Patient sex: M
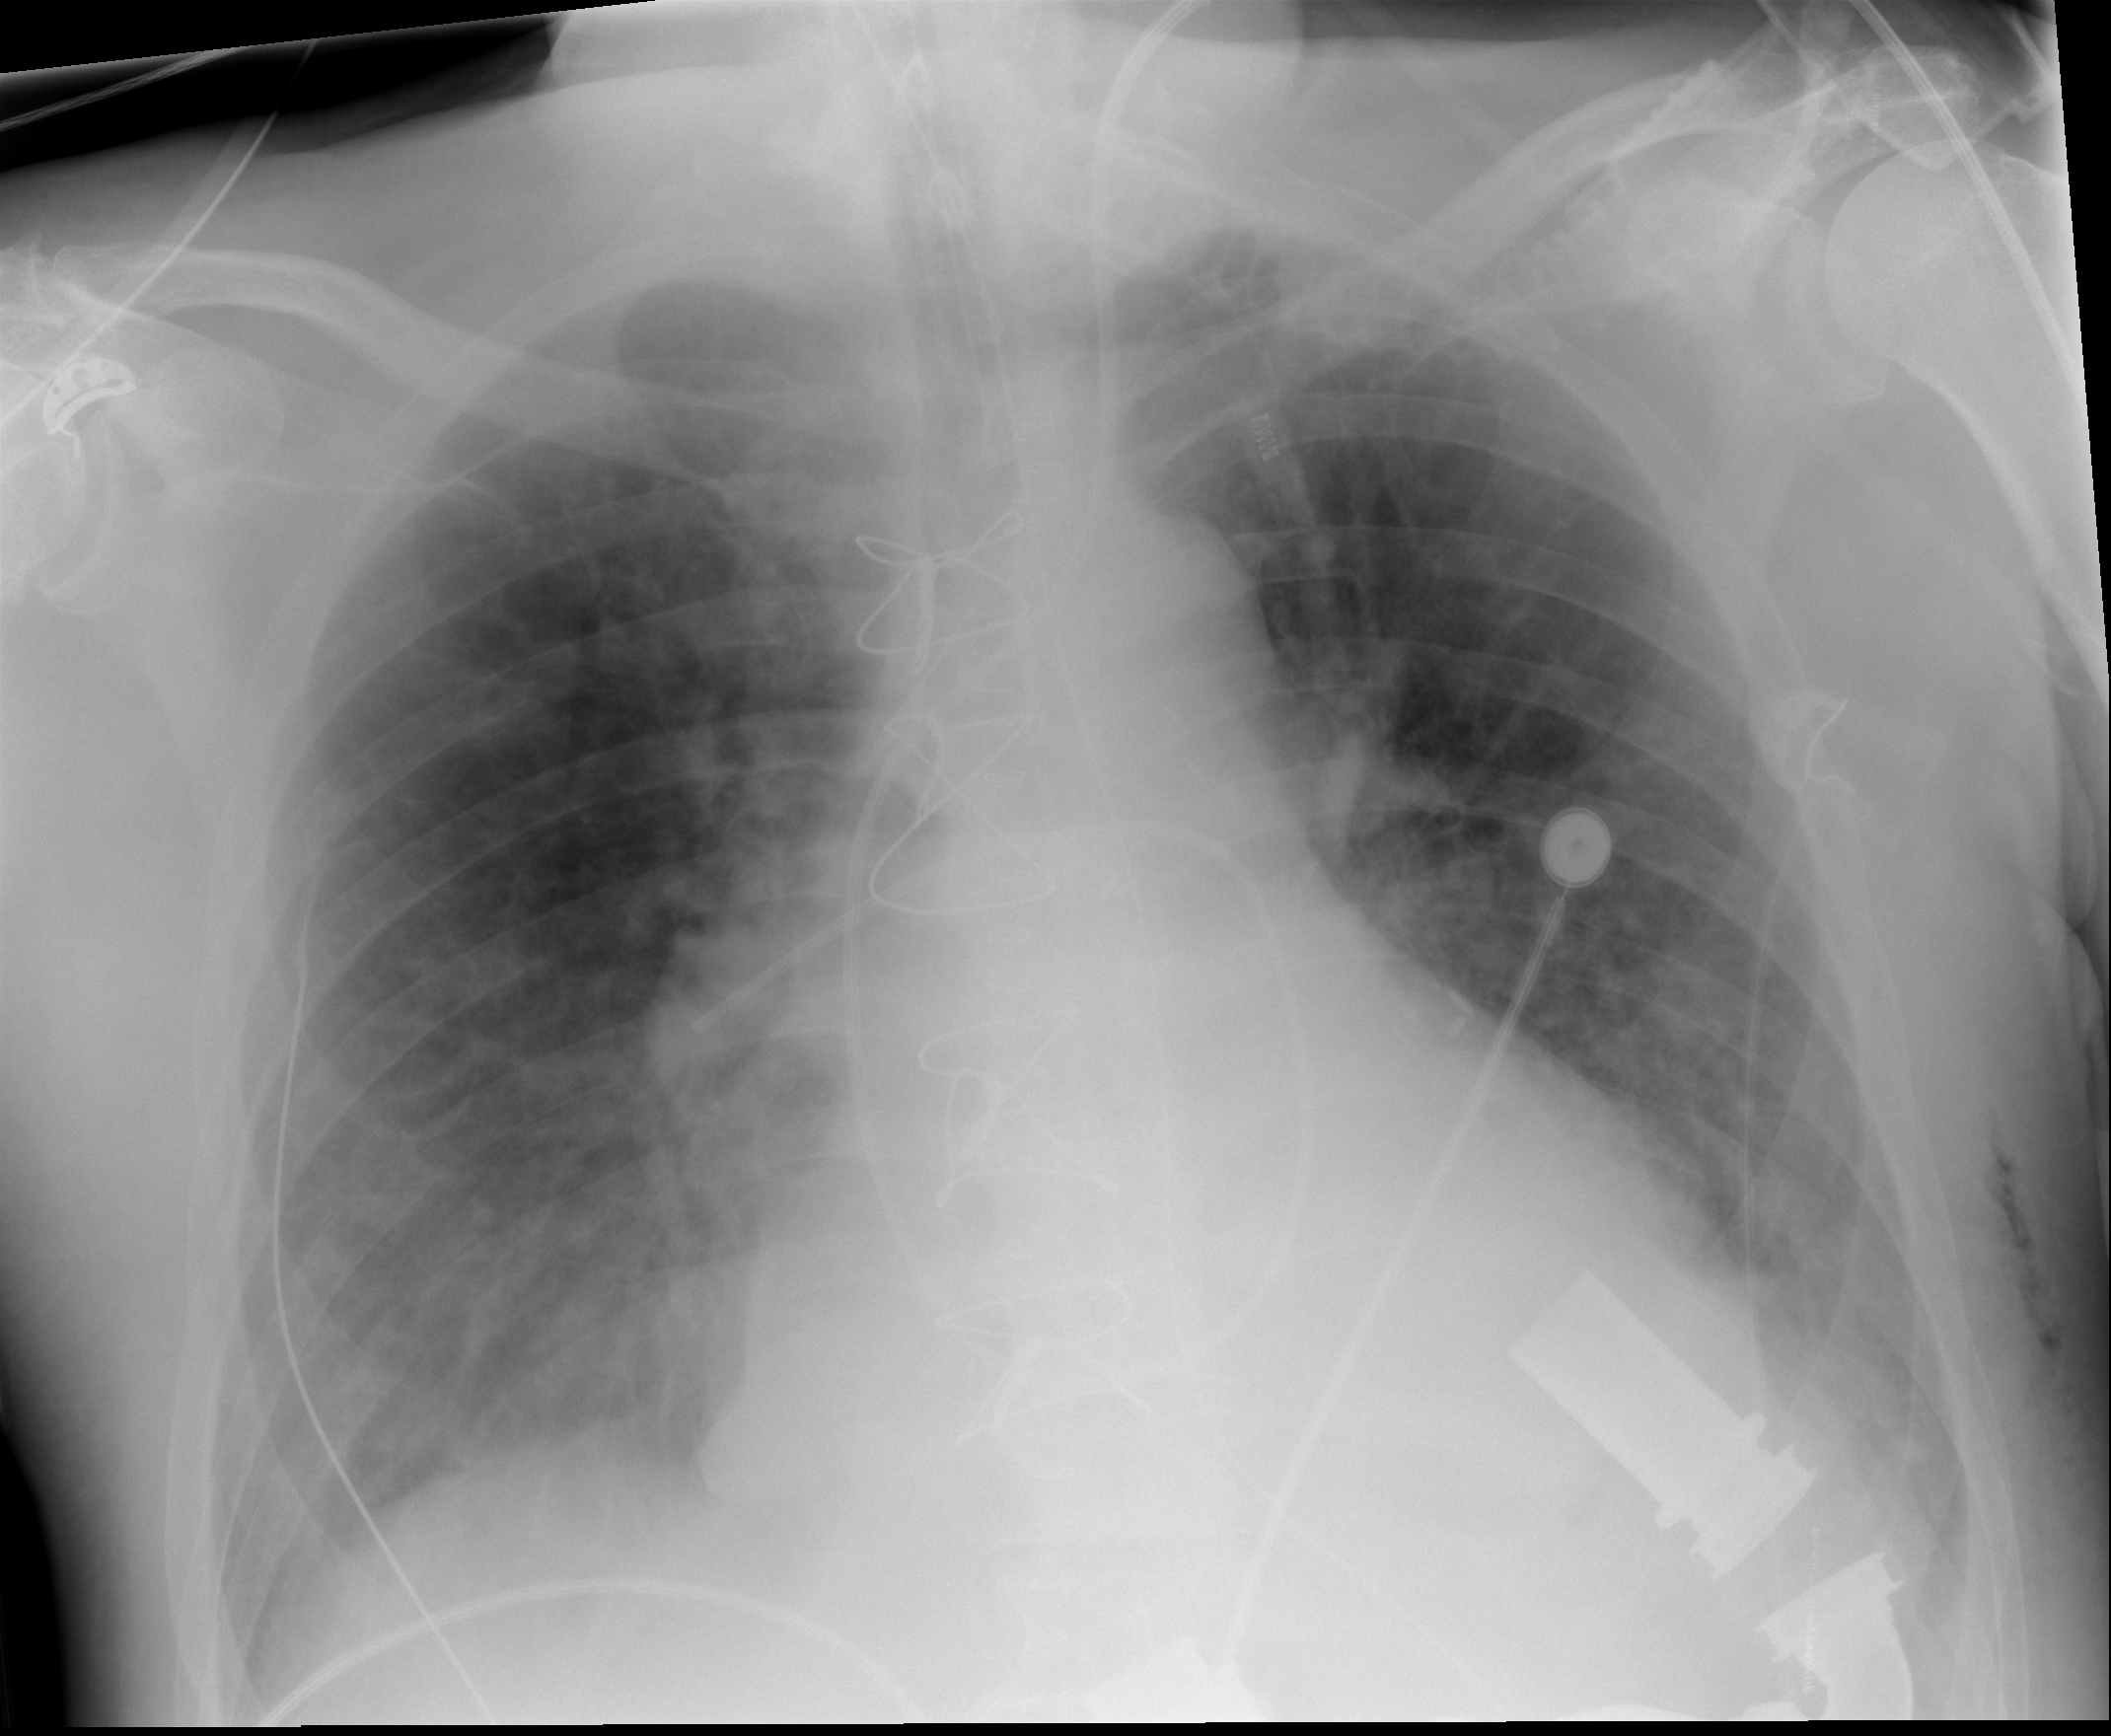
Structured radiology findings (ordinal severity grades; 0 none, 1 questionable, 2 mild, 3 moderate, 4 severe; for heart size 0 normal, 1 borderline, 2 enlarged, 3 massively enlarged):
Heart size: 2
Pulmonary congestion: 2
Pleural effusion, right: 2
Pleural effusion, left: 2
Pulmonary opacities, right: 0
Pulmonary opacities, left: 0
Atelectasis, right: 0
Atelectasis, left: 0